Chest X-ray:
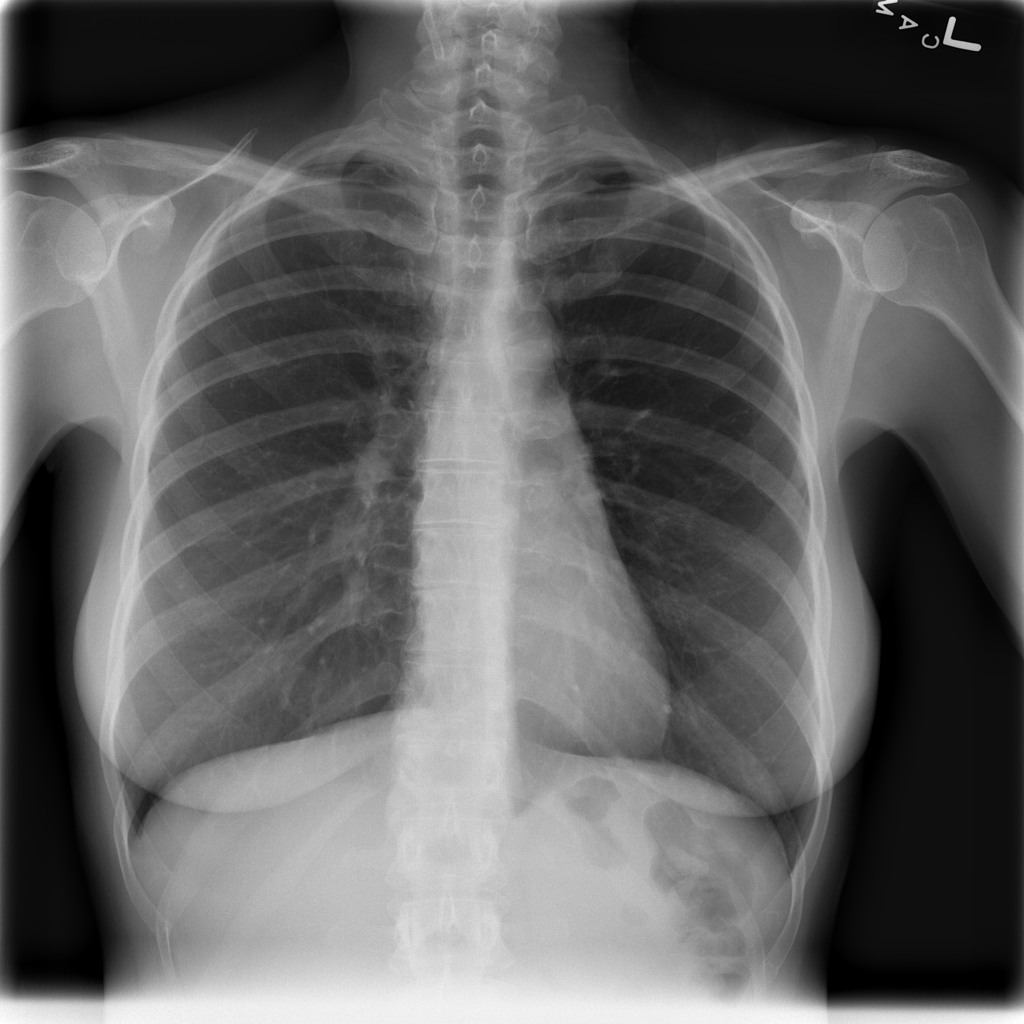
No abnormal finding: yes